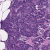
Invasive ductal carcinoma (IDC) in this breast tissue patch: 0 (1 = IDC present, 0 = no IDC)